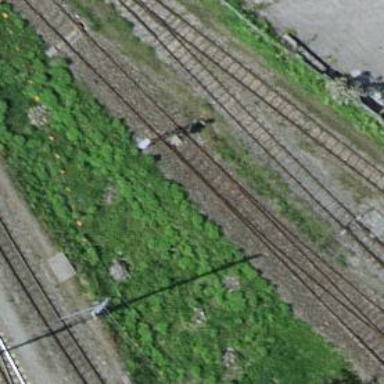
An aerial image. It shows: Railway switch.